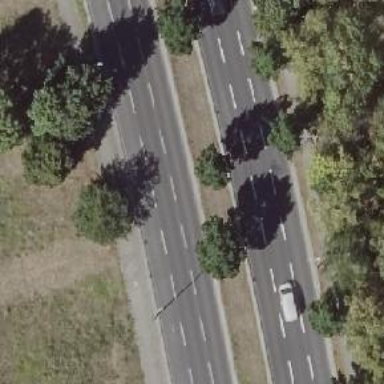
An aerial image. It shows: Avenue lined with deciduous broadleaved trees.